Электрическая тележка для перемещения грузов состоит из двух цилиндрических колес и корпуса. Расстояние между осями колёс $2l$. Центр масс тележки $O$ выше пола на $h$ и на $x$ ($x>0$) правее средней точки между осями. Электродвигатели сообщают колесам быстрое встречное вращение, как показано на рисунке.  Коэффициент трения колёс о пол $\mu$ $(\mu < l/h)$. Массой колёс можно пренебречь. Ускорение свободного падения $g$. Определите:
ускорение тележки в начальный момент времени, если ее колеса не отрываются от пола;
при каком(их) значении(ях) $x$ возможно движение без отрыва колёс.
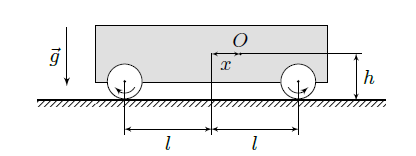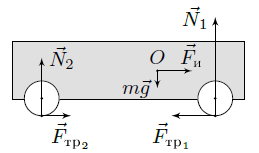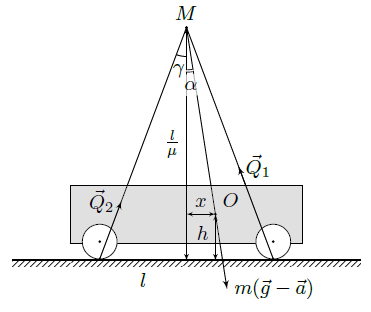
ускорение тележки в начальный момент времени, если ее колеса не отрываются от пола;
Решение: Способ №1.  В выбранной системе отсчета тележка покоится, поэтому сумма действующих на нее сил должна быть равна нулю и сумма моментов сил тоже должна быть равна нулю. Рассмотрим сумму моментов сил относительно точки касания пола левым колесом: $$mg(l+x)-N_2\cdot2l-ma_x h=0.$$ Выразим силу $N_2$: $$N_2=\cfrac{mg(l+x)-ma_x h}{2l}.$$ Аналогично поступим с правым колесом: $$N_1\cdot2l-mg(l-x)-ma_x h=0,$$ $$N_1=\cfrac{mg(l-x)+ma_x h}{2l}.$$ Запишем второй закон Ньютона в проекции на горизонтальную ось: $F_{тр_1}-F_{тр_2}-ma_x=0$. Так как по условию колеса начинают быстро вращаться, то они проскальзывают по полу. В таком случае $F_{тр_i}=μN_i$. Учитывая это выразим ускорение: $$a_x=\cfrac{μgx}{μh-l}.$$ По условию $\mu < l/h$, значит $a_x<0$, значит тележка будет двигаться влево с ускорением, равным по модулю $a=\cfrac{\mu gx}{l-\mu h}$. Способ №2.  Пусть $\vec a$ — ускорение тележки. Объединим силы нормальных реакций опор и трения, действующие на колёса, в полные реакции опор $\vec Q=\vec N+\vec F$. Перейдём в систему отсчёта, связанную с тележкой. В данной системе отсчёта все силы можно свести к трём: полным реакциям опоры $\vec{Q_л}$ и $\vec{Q_п}$, действующим на левую и правую пары колёс соответственно, а также равнодействующей сил тяжести и инерции $m(\vec g- \vec a)$, приложенной к центру масс тележки. Поскольку в этой системе отсчёта тележка покоится и на нее действуют силы, приложенные к трём точкам, то по теореме о трёх непараллельных силах продолжения линий действия этих сил пересекаются в одной точке M. Учитывая, что полные реакции опор составляют угол $γ=\operatorname{arctg} ⁡\mu$ с вертикалью, они пересекутся в точке M, находящейся над серединой тележки на высоте $OM=l/\mu$ над поверхностью. Изобразим это на рисунке. Тогда равнодействующая сил тяжести и инерции должна составлять с вертикалью угол $α=\operatorname{arctg} \cfrac{x}{l/\mu-h}$. Отсюда ускорение тележки равно $a=g \operatorname{tg} \alpha=\cfrac{\alpha gx}{l-\mu h}$ и направлено влево.
Ответ: $a=\cfrac{\mu gx}{l-\mu h}$

при каком(их) значении(ях) $x$ возможно движение без отрыва колёс.
Решение: Способ №1. Найдем условие отсутствия переворота. Если тележка не переворачивается, то $N_1, N_2>0$. Для первого условия $$\cfrac{mg(l+x)-m \cfrac{\mu gx}{\mu h-l} h}{2l}>0$$ получим $x>μh-l$. Рассмотрим второе условие $$\cfrac{mg(l-x)+m \cfrac{\mu gx}{\mu h-l} h}{2l}>0,$$ откуда получим $x < l-\mu h$. Заметим, что с учетом ограничения, данного в условии задачи, второе условие $(\mu h-l<0)$ выполняется всегда. Окончательно получим $x < l-\mu h$. Способ №2. Если $\vec Q_п$ проходит ниже центра масс электрокара, то для отсутствия вращения необходимо отрицательное значение нормальной реакции опоры, действующей на левую пару колёс, что невозможно. Значит, левая пара колёс отрывается от поверхности. Колёса не отрываются при условии $\mu < (l-x)/h$ или $x < l-\mu h$.
Темы:
T, Механика, Динамика, Всероссийские, Момент сил